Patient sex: F
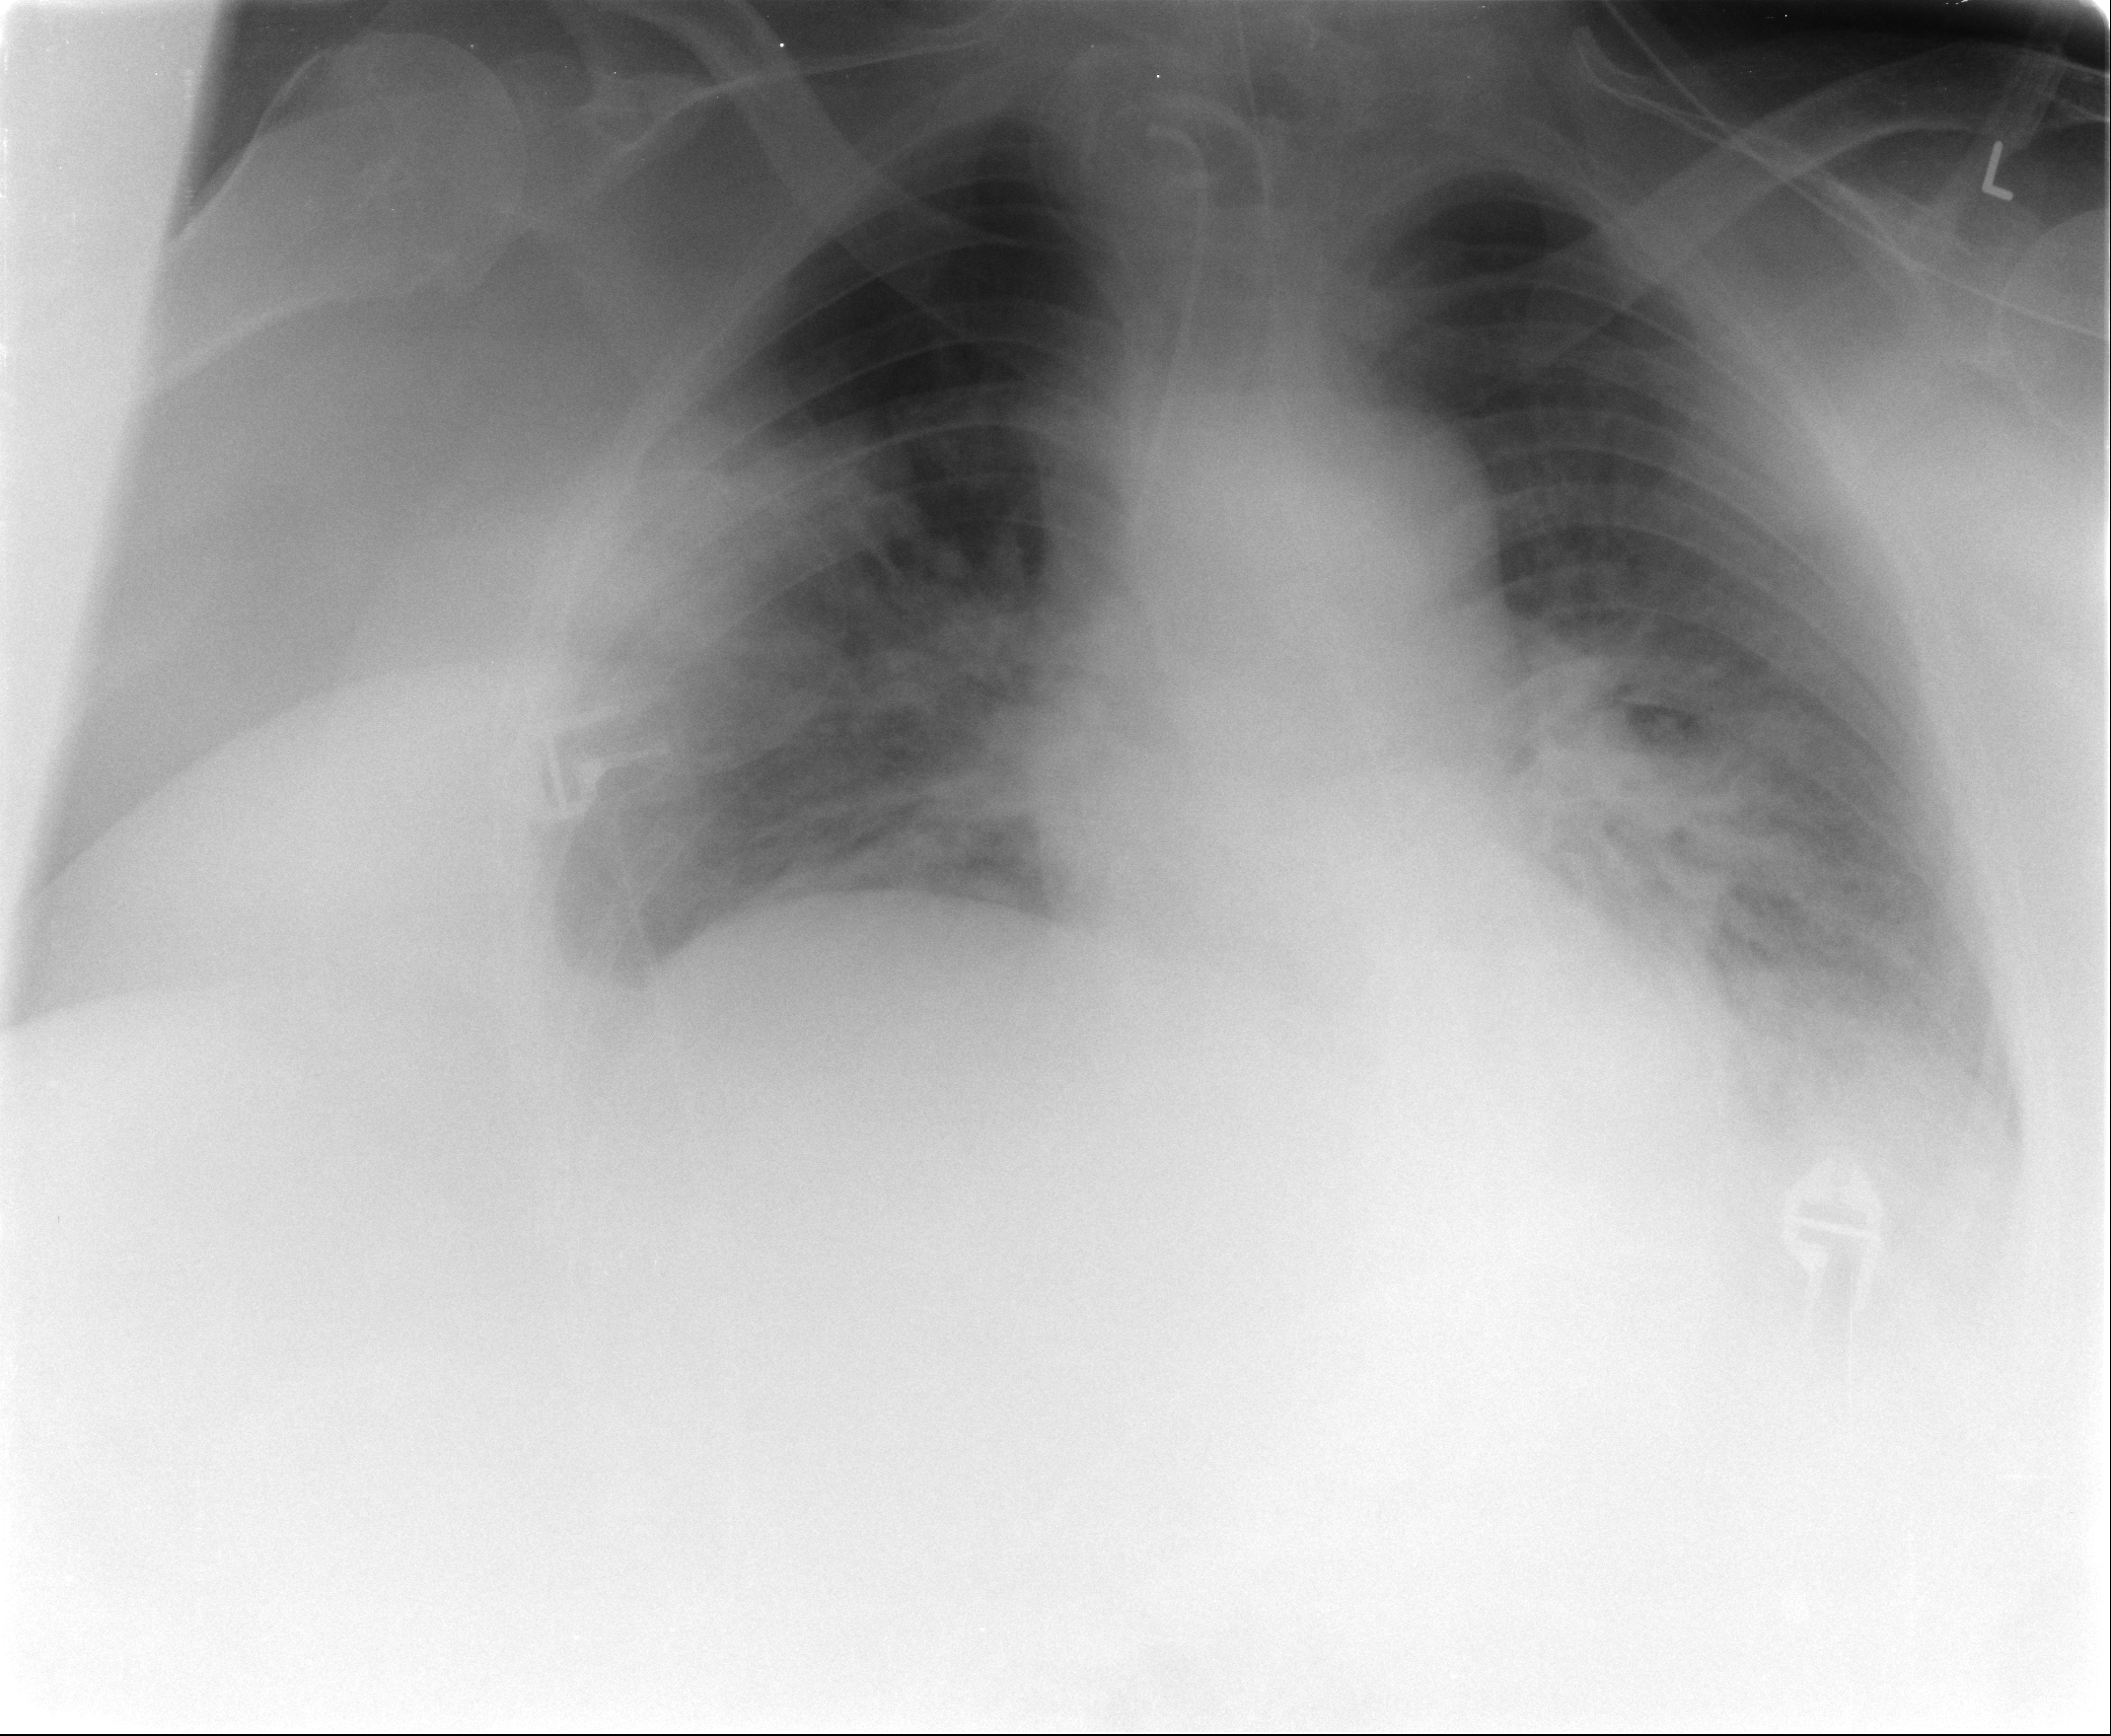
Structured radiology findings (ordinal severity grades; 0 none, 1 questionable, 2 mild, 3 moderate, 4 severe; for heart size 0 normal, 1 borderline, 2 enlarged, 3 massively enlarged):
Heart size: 0
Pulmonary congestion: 2
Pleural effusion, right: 2
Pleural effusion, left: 2
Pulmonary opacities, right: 2
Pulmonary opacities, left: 2
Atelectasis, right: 2
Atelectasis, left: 2